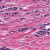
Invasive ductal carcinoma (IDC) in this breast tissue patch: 0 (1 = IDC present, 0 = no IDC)